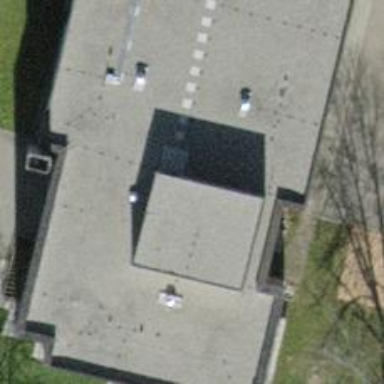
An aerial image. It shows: Kindergarten.